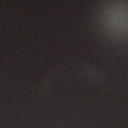
Screen state: off